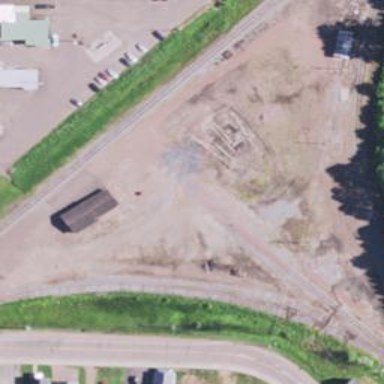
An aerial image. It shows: Abandoned railway.